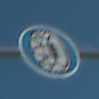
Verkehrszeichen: SchneekettenVorgeschrieben
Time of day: Midday
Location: Outdoor (Nature)
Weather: PartlyCloudy
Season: NotSpecified
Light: Natural